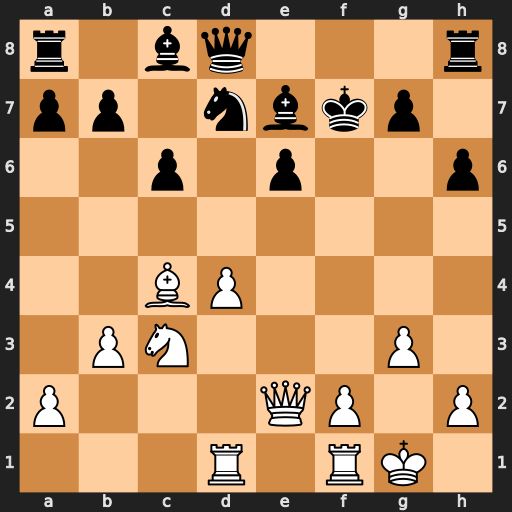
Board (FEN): r1bq3r/pp1nbkp1/2p1p2p/8/2BP4/1PN3P1/P3QP1P/3R1RK1
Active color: w
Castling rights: -
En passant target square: -
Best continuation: Qxe6+ Kf8 Qf7#